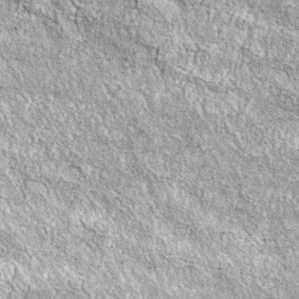
Label: non_frost